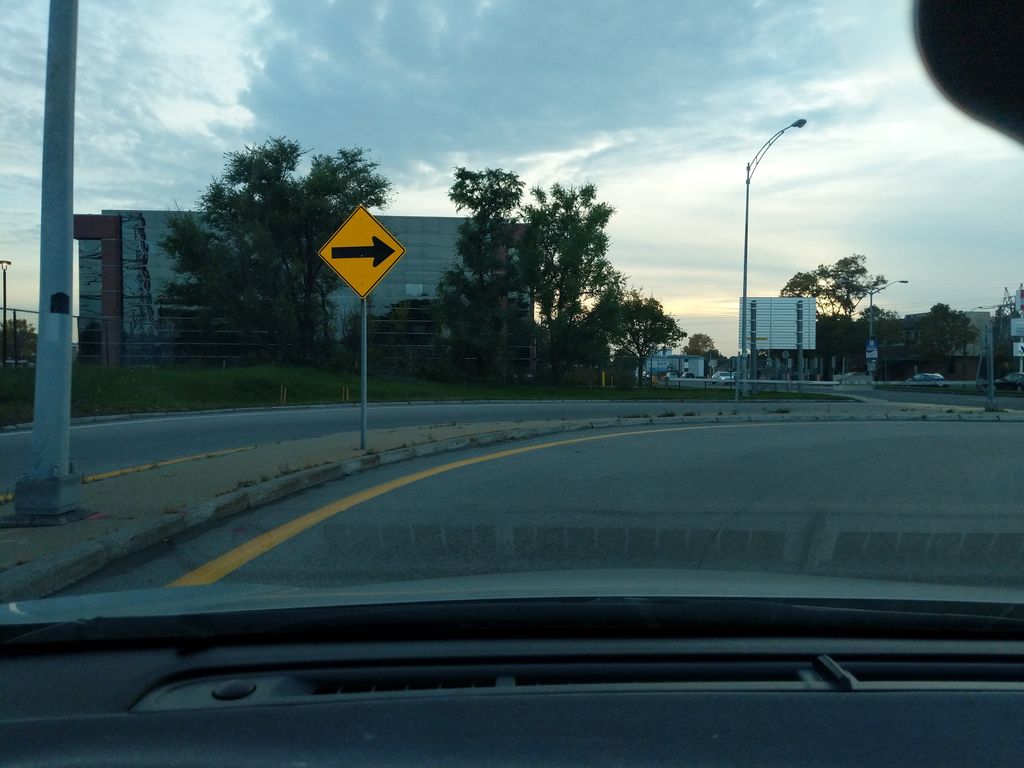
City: quebec_city